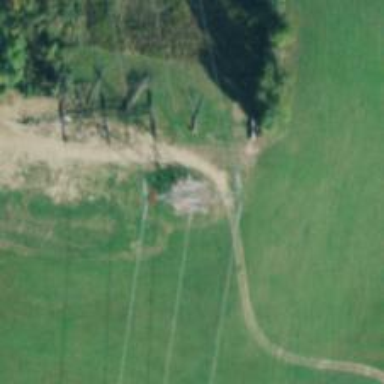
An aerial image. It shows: Lattice structure tower used for power distribution.